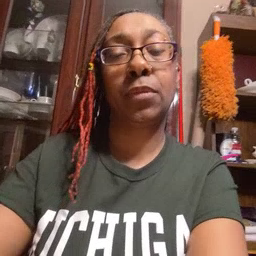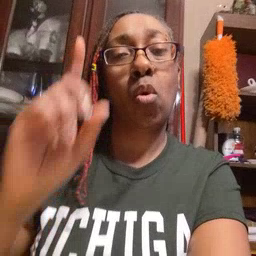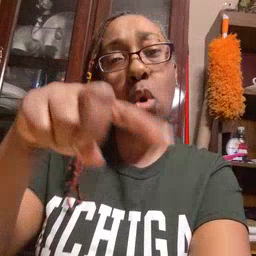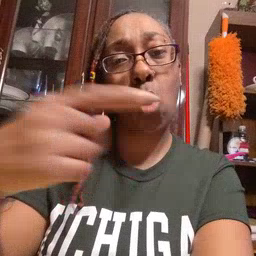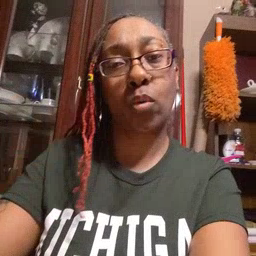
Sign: go